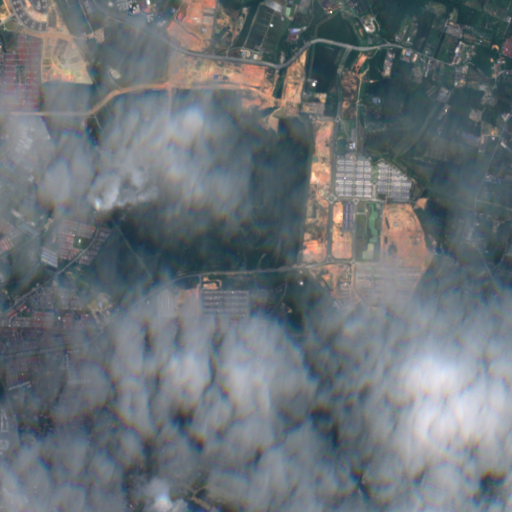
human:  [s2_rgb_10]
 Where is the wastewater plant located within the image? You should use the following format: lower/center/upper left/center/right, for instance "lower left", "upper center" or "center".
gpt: The wastewater plant is located in the center right of the image.
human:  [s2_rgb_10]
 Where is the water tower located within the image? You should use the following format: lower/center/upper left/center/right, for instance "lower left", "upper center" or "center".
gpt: The water tower is located in the lower left of the image.
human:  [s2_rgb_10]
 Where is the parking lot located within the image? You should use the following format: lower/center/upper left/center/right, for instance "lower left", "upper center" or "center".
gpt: There is no parking lot in the image.